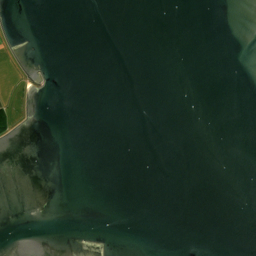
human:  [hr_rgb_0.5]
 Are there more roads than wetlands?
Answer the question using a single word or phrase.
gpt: yes

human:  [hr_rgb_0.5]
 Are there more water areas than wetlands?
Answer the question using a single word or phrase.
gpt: no

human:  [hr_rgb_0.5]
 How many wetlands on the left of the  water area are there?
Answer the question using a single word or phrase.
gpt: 3

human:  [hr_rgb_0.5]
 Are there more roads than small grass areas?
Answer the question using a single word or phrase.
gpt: yes

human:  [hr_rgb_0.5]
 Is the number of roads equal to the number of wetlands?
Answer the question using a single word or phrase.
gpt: no

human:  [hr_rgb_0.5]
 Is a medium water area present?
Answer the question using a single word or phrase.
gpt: no

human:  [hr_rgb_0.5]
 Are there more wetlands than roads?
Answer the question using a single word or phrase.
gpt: no

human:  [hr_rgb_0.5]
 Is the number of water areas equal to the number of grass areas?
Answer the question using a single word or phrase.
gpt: no

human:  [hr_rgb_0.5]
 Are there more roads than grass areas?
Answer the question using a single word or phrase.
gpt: yes

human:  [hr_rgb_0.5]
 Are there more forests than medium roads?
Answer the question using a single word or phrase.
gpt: yes

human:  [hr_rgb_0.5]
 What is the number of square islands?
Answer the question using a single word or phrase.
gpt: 0

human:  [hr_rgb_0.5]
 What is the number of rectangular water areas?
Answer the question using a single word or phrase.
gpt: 0

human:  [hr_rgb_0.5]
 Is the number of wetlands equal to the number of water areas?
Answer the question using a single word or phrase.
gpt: no

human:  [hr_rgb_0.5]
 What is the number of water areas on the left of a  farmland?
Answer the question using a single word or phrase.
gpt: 0

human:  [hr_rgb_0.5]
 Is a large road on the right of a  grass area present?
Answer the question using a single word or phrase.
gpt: no

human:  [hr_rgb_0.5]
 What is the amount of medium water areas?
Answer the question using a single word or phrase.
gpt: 0

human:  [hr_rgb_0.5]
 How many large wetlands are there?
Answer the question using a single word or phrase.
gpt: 5

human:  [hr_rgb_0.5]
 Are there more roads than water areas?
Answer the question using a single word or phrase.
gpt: yes

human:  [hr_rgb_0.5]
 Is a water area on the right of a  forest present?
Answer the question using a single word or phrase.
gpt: no

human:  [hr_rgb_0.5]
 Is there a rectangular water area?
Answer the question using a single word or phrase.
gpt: no

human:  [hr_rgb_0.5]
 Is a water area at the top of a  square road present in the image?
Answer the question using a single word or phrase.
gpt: no

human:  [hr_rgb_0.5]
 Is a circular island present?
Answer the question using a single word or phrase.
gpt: no

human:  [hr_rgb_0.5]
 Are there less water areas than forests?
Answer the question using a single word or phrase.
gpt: yes

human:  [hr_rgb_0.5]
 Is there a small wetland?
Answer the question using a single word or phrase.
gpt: no

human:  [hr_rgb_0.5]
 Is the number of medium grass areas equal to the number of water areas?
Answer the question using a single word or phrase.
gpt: no

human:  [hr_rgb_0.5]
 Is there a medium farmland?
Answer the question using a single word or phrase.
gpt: no

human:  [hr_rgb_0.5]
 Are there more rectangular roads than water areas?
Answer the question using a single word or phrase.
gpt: no

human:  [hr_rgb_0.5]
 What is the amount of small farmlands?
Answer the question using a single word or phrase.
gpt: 0

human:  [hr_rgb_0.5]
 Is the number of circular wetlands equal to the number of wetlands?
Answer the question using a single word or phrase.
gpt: no

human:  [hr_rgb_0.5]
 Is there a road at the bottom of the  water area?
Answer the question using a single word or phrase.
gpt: yes

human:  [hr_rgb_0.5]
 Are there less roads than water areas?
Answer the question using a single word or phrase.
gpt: no

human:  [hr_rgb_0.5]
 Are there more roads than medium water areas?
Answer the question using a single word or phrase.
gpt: yes

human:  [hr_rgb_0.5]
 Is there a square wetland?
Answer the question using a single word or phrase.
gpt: no

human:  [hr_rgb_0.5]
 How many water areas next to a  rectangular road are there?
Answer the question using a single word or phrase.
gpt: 0

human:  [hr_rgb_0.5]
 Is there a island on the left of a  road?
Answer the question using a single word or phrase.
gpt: no

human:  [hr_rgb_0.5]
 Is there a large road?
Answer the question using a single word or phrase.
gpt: no